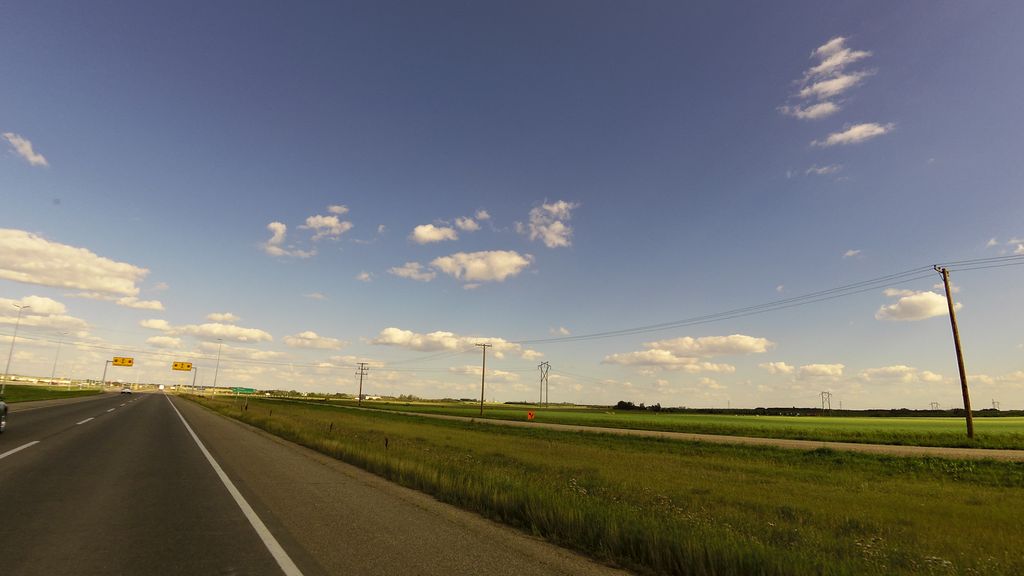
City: saskatoon